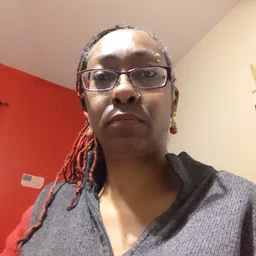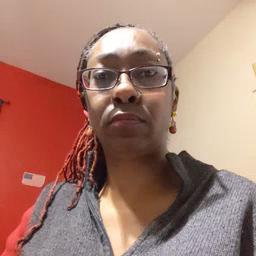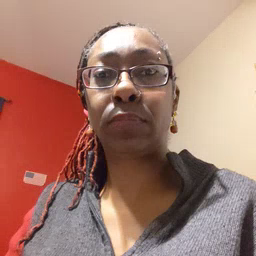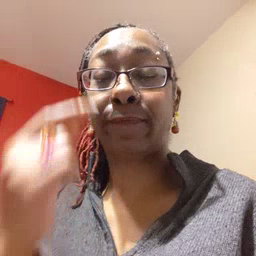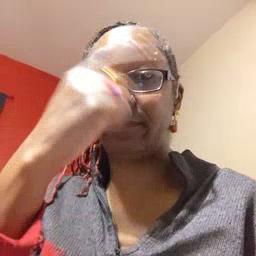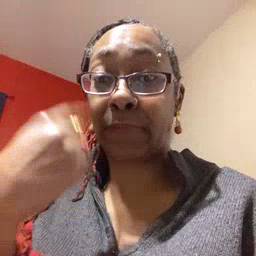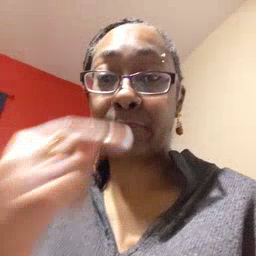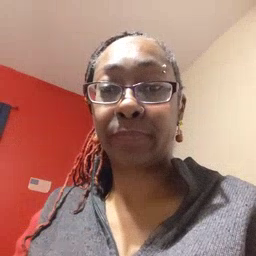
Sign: face